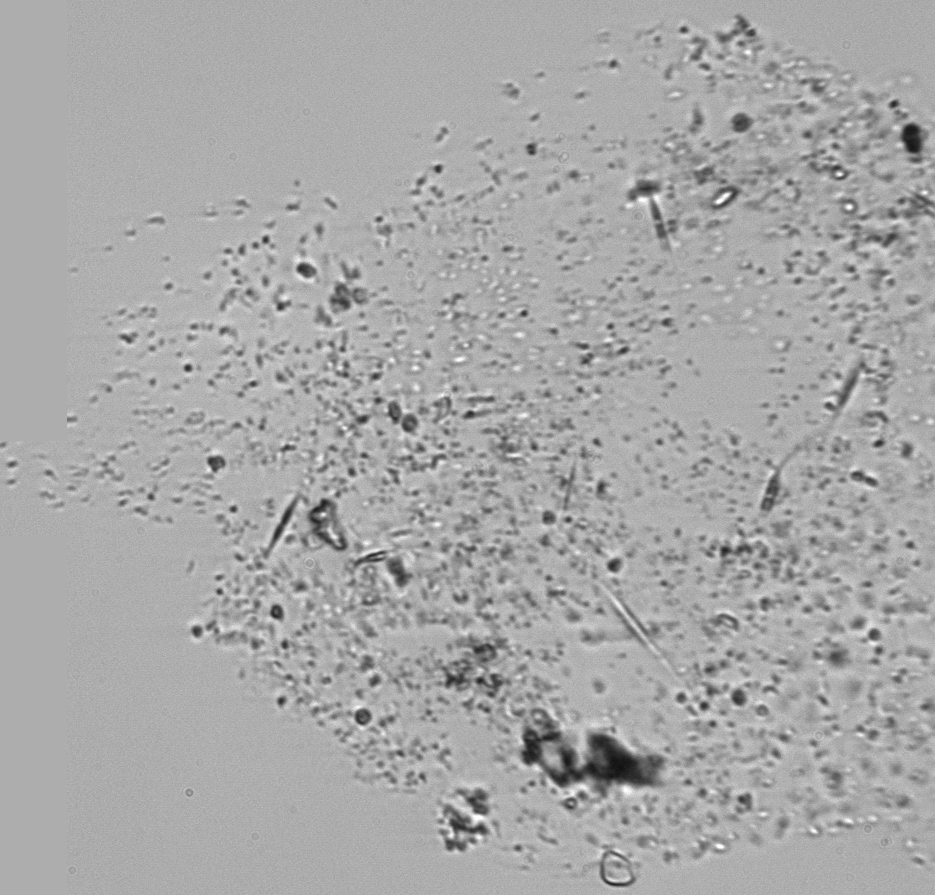
Label: Phaeocystis